Question: There is some background div for font:
'''
#reset_font{
margin-top: -10px;
padding-right: -10px;
padding-left: -10px;
height: 800px;
width: 10%;
background-color: #00ff00;
}
'''
And for top minus margin works, there is no space between font and window's top. But on the right there is thin line white line( without font) between window on right side and font.
If I set width to 101%, there is no space, but I don't like the idea.

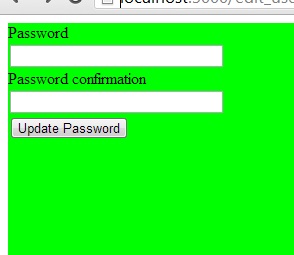
Answer: The space that you see is for 'body' and in some browser, for 'html'. Just set the 'margin' and 'padding' to '0' for this two elements:
'''
html, body {
margin: 0;
padding: 0;
}
'''
- <URL>